Field crop: maize
Growth stage: 2
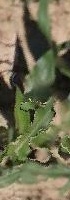
Species: maize